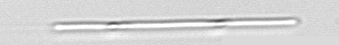
Label: Leptocylindrus